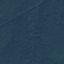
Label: Forest